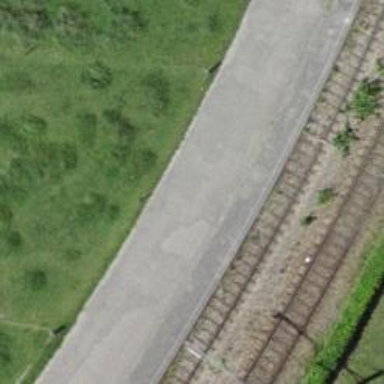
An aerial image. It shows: Railway yard with one track. The railway is electrified with contact line.